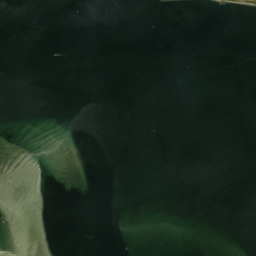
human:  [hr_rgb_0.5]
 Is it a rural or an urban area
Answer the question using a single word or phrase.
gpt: rural

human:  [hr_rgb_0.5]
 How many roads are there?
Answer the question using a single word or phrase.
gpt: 5

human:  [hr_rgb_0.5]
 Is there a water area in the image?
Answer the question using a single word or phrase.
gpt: yes

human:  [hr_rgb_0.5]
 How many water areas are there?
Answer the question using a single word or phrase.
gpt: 1

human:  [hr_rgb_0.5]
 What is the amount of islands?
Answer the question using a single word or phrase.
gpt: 1

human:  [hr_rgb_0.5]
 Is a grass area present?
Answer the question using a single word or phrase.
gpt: yes

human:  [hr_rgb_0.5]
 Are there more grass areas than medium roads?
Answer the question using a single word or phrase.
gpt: yes

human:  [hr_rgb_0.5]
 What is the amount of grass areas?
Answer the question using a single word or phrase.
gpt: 7

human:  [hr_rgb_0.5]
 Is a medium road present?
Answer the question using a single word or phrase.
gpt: no

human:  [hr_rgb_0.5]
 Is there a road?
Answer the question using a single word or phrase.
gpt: yes

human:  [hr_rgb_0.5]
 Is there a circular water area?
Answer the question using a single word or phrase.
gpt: no

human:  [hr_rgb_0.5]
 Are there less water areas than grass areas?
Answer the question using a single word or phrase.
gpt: yes

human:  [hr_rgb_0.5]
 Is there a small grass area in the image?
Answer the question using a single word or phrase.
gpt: no

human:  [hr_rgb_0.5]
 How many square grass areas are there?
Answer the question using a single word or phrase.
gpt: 0

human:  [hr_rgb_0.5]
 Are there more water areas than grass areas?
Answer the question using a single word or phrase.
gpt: no

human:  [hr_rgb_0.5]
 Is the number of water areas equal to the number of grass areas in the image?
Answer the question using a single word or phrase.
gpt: no

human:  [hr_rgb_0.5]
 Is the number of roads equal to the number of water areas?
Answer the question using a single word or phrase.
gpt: no

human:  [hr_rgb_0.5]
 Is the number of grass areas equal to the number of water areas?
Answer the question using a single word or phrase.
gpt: no

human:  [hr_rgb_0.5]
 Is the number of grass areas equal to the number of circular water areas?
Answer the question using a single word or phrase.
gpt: no

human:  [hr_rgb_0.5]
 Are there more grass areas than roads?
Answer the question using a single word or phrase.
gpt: yes

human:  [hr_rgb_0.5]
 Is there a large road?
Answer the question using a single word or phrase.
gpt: no

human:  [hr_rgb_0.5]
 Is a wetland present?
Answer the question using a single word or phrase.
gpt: yes

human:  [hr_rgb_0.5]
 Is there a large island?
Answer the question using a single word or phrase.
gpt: yes

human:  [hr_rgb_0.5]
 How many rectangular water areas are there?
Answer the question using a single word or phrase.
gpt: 0

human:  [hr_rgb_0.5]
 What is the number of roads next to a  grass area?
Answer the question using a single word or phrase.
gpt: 5

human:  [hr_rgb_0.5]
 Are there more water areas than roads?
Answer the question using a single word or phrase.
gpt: no

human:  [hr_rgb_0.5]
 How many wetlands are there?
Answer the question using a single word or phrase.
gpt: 1

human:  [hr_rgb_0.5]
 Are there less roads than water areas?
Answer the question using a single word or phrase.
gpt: no

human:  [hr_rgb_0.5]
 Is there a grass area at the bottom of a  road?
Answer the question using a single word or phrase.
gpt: yes

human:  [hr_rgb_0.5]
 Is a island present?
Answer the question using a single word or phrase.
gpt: yes

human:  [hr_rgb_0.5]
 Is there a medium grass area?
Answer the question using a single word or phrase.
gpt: yes

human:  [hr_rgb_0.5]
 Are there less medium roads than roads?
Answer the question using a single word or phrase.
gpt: yes

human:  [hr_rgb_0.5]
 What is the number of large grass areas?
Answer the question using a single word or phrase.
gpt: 5

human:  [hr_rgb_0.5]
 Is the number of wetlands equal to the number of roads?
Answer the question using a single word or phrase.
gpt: no

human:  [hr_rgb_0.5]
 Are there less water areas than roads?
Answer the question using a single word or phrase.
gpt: yes

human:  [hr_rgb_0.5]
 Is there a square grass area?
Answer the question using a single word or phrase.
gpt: no

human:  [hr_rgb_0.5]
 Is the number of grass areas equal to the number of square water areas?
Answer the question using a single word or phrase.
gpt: no

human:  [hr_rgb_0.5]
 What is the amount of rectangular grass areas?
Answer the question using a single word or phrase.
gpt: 0

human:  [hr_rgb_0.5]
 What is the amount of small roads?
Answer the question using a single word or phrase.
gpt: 5

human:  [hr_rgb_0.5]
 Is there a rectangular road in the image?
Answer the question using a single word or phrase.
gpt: no

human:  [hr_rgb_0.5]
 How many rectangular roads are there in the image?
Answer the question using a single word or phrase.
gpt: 0

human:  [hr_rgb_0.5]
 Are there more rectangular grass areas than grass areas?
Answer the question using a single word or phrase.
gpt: no

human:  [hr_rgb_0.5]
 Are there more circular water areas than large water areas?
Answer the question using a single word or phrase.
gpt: no

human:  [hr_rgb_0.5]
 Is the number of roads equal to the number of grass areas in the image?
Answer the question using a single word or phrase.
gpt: no

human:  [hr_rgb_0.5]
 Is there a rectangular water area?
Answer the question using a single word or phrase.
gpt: no

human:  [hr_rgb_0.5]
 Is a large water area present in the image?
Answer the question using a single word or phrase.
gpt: yes

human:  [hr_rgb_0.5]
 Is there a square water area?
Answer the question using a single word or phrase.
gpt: no

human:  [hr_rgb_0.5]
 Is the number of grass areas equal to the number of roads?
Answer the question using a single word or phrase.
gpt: no

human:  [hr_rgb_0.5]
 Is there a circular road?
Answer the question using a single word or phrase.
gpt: no

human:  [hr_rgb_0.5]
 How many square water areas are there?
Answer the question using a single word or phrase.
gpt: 0

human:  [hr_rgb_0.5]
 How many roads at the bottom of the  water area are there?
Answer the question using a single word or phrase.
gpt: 5

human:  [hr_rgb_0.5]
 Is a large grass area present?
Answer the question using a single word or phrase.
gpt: yes

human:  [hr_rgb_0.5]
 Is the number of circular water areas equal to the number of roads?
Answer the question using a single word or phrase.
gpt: no

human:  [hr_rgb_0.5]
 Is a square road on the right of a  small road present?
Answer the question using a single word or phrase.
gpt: no

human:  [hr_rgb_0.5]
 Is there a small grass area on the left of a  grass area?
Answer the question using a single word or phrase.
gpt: no

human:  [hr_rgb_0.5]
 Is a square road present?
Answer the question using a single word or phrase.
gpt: no

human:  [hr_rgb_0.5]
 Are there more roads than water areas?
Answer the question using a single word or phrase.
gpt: yes

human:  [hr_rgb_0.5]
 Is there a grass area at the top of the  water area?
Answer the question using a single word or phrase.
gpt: no

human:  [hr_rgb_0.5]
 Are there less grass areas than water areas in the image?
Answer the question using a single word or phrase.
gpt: no

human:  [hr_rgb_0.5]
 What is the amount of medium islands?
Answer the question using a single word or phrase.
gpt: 0

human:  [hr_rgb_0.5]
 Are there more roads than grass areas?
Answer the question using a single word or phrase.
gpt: no

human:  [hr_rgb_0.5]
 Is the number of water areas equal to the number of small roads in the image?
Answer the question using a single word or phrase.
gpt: no

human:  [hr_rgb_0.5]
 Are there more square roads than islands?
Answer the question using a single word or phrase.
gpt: no

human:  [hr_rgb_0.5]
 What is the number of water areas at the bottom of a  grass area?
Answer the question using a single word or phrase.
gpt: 0